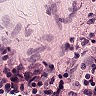
Metastatic tissue present: no